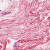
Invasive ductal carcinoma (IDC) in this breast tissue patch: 0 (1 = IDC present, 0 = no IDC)